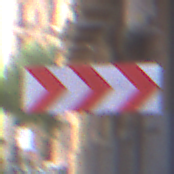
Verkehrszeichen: RichtungstafelnInKurvenGrossLinks
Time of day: MorningAfternoon
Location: Outdoor (Urban)
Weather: PartlyCloudy
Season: NotSpecified
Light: Natural